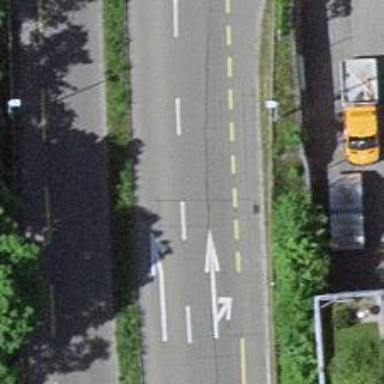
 featuring separate cycle lane and sidewalk."